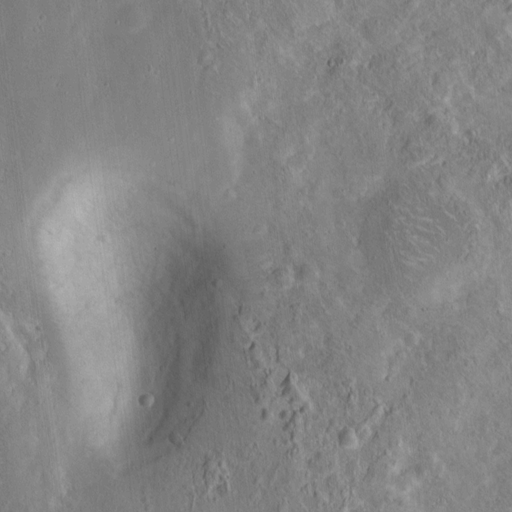
Classes present: Background, Cone